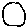
Label: circle